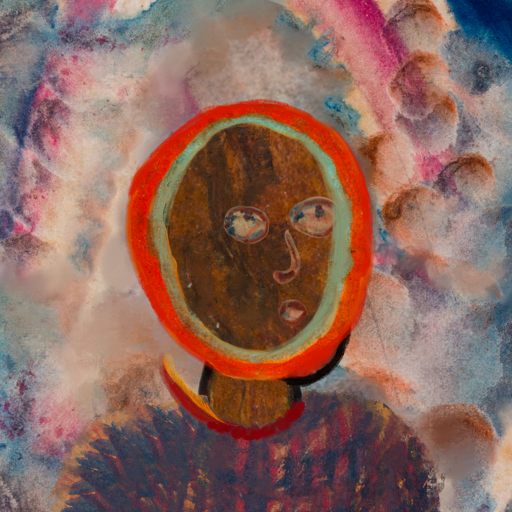
Background: Rupkatha, Head And Neck Side: Mosgoul, Face Side: Orphan, Bust: In_The_Sun, Hair Side: Sisters, Head Accessory: Blank, Second Necklace: Blank, Necklace: Pipe, Baby: Blank